Question: Hiho everybody! I hope you'll give me a clue about this because I'm still noob with Magento.
I try to display a list of products I get in an array. In 'Mage/Catalog/Block/Product/List.php', I created a new 'Varien_Data_Collection()' in which I pushed my products objects (with '->addItem($product)').
Then I return my custom collection and 'List.php' class does his work with it to display the list of products.
When I call the page in my browser, I had the right number of displayed products and when I click on it to see the product page, I get the right page.
However, all the data (like the product name, the price, etc) are empty. I guess that the methods used by List class to catch these data fail with my 'Varien_Data_Collection' object.
To illustrate, here is my code sample :
'''
// getting a particular product
$mainProduct = Mage::getModel('catalog/category')->load($currentCat->getId());
$mainProduct = $mainProduct->getProductCollection();
$mainProduct = $mainProduct->addAttributeToFilter('product_id', $_GET['cat_id']);
// creating a custom collection
$myCollection = new Varien_Data_Collection();
foreach ($mainProduct as $product) {
// getting my particular product's related products in an array
$related = $product->getRelatedProductIds();
if ($this->array_contains($related, $_GET['cat_id'])) {
// if it suits me, add it in my custom collection
$myCollection->addItem($product);
}
}
return $myCollection;
'''
And this is what I get in my list page :

When I 'var_dump($myCollection)', I can see that '['name']', '['price']', etc fields are not referenced. Only '['product_id']' and many other fields I don't care about.
My very ultimate question is : how can I return a collection containing these products data to my List class ? I know that it is poorly explained but my English is very limited and I try to do my best :(
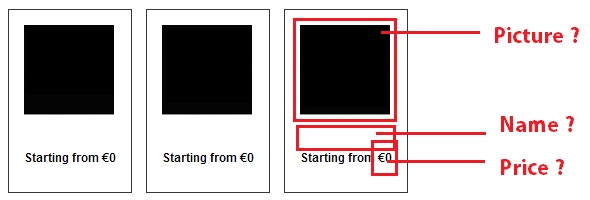
Answer: Calling '->getProductCollection()' against a category only returns skeleton data for each product in the created collection. If you want full data for each of the products, you need to then load them, so in your 'foreach' loop you would have:
'''
$product = Mage::getModel('catalog/product')->load($product->getId());
'''
However the way in which you are building the collection is not the best working practice - you should never have to create your own 'Varien_Data_Collection' object, instead you should be creating a product collection as follows:
'''
$collection = Mage::getModel('catalog/product')->getCollection();
'''
Then before you load the collecion (which the 'foreach' loop or calling '->load()' against the collection will do as 2 examples), you can filter the collection according to your requirements. You can either do this using native Magento methods, one of which you are already using ('addAttributeToFilter()') or I prefer to pull the select object from the collection and apply filtering this way:
'''
$select = $collection->getSelect();
'''
You can then run all of the 'Zend_Db_Select' class methods against this select object to filter the collection.
<URL>
When the collection has been loaded, the products inside it will then contain full product data.